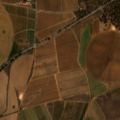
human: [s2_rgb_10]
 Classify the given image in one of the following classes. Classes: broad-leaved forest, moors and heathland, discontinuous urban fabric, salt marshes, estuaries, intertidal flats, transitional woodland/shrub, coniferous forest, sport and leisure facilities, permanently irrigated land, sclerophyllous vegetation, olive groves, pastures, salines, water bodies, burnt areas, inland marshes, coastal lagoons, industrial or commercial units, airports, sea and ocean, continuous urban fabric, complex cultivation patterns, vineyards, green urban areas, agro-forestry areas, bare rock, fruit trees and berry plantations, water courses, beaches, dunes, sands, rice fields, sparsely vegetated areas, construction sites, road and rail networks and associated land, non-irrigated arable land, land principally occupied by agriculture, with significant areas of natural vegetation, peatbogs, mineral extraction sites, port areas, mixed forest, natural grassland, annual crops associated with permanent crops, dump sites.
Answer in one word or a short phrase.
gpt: permanently irrigated land, vineyards, agro-forestry areas